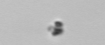
Label: detritus